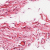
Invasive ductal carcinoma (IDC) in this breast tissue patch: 0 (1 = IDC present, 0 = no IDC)